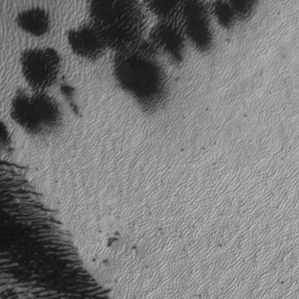
Label: frost